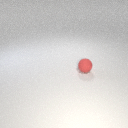
small red rubber sphere